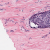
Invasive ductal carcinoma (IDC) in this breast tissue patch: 0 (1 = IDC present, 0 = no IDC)